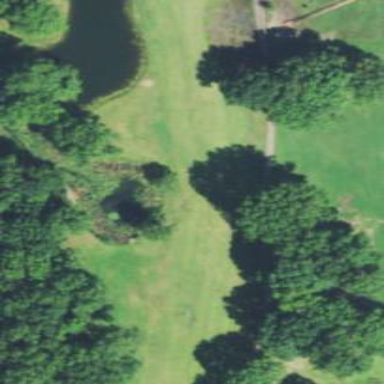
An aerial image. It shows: Grassy area designated as golf fairway.